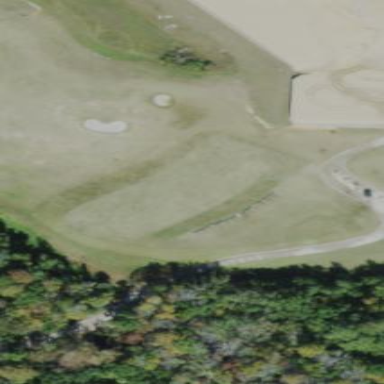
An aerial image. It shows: Driving range for golf on grass.